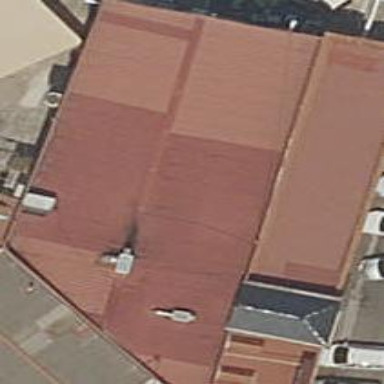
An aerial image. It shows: Restaurant.